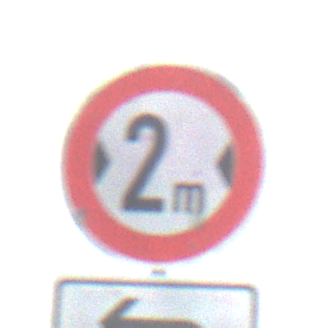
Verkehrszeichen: TatsaechlicheBreite2
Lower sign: RichtungsangabeDurchPfeile2
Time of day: Midday
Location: Roofed (Beach)
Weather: Overcast
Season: NotSpecified
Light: Natural